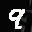
Label: 9